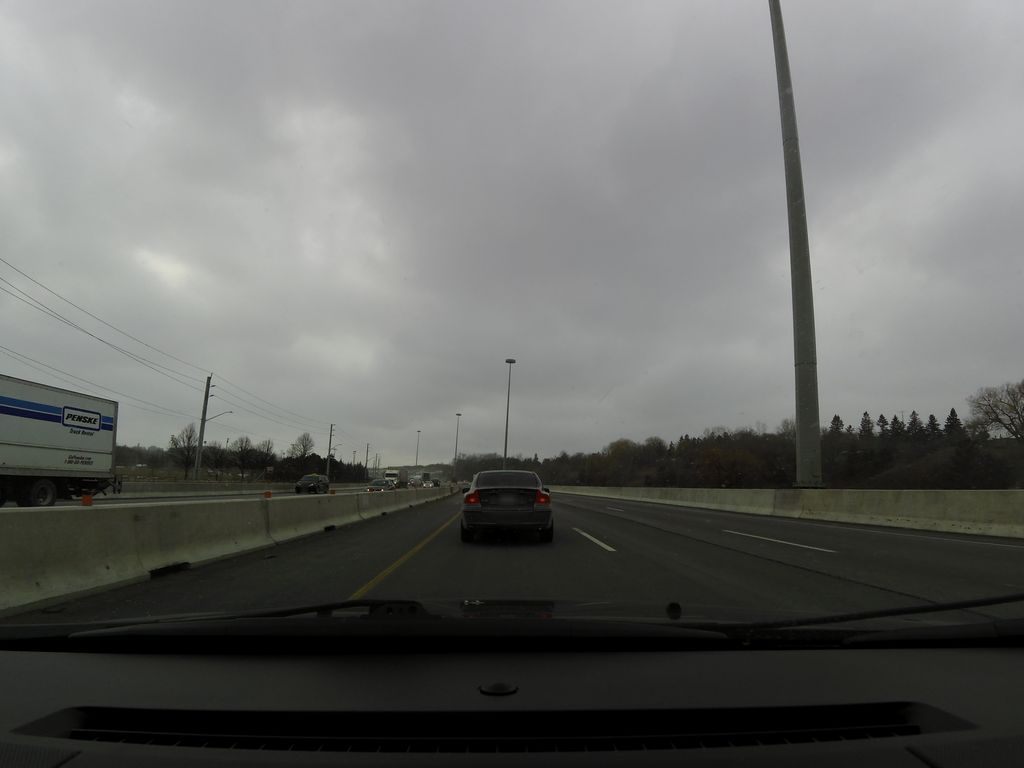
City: kitchener-waterloo